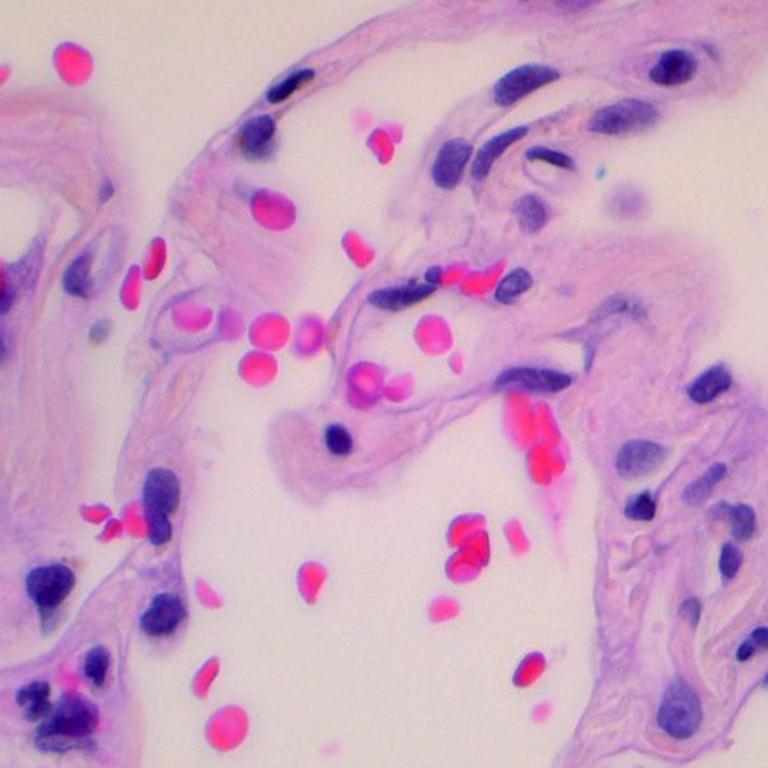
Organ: lung
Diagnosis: benign